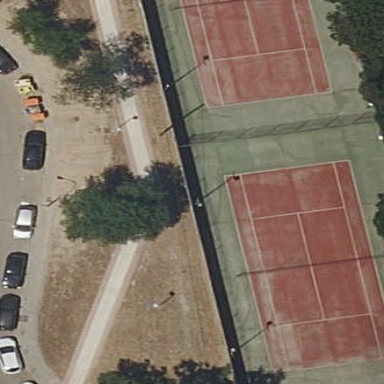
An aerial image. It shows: Tennis court in leisure pitch.